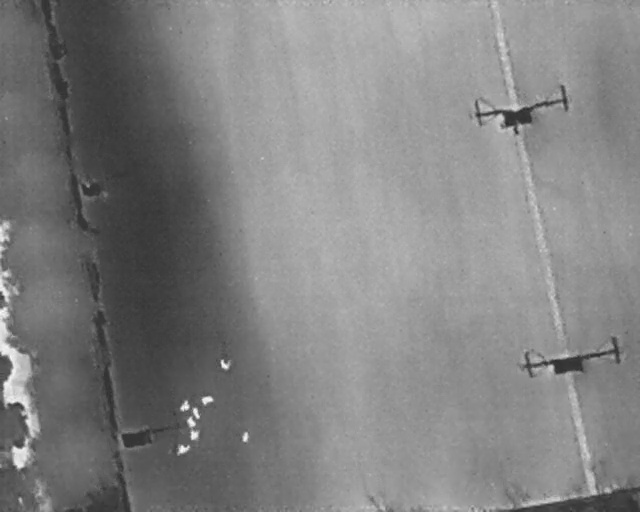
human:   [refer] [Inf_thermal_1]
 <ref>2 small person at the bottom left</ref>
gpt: <box>[[28, 78, 29, 80, 2], [28, 81, 30, 83, 2]]</box>